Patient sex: F
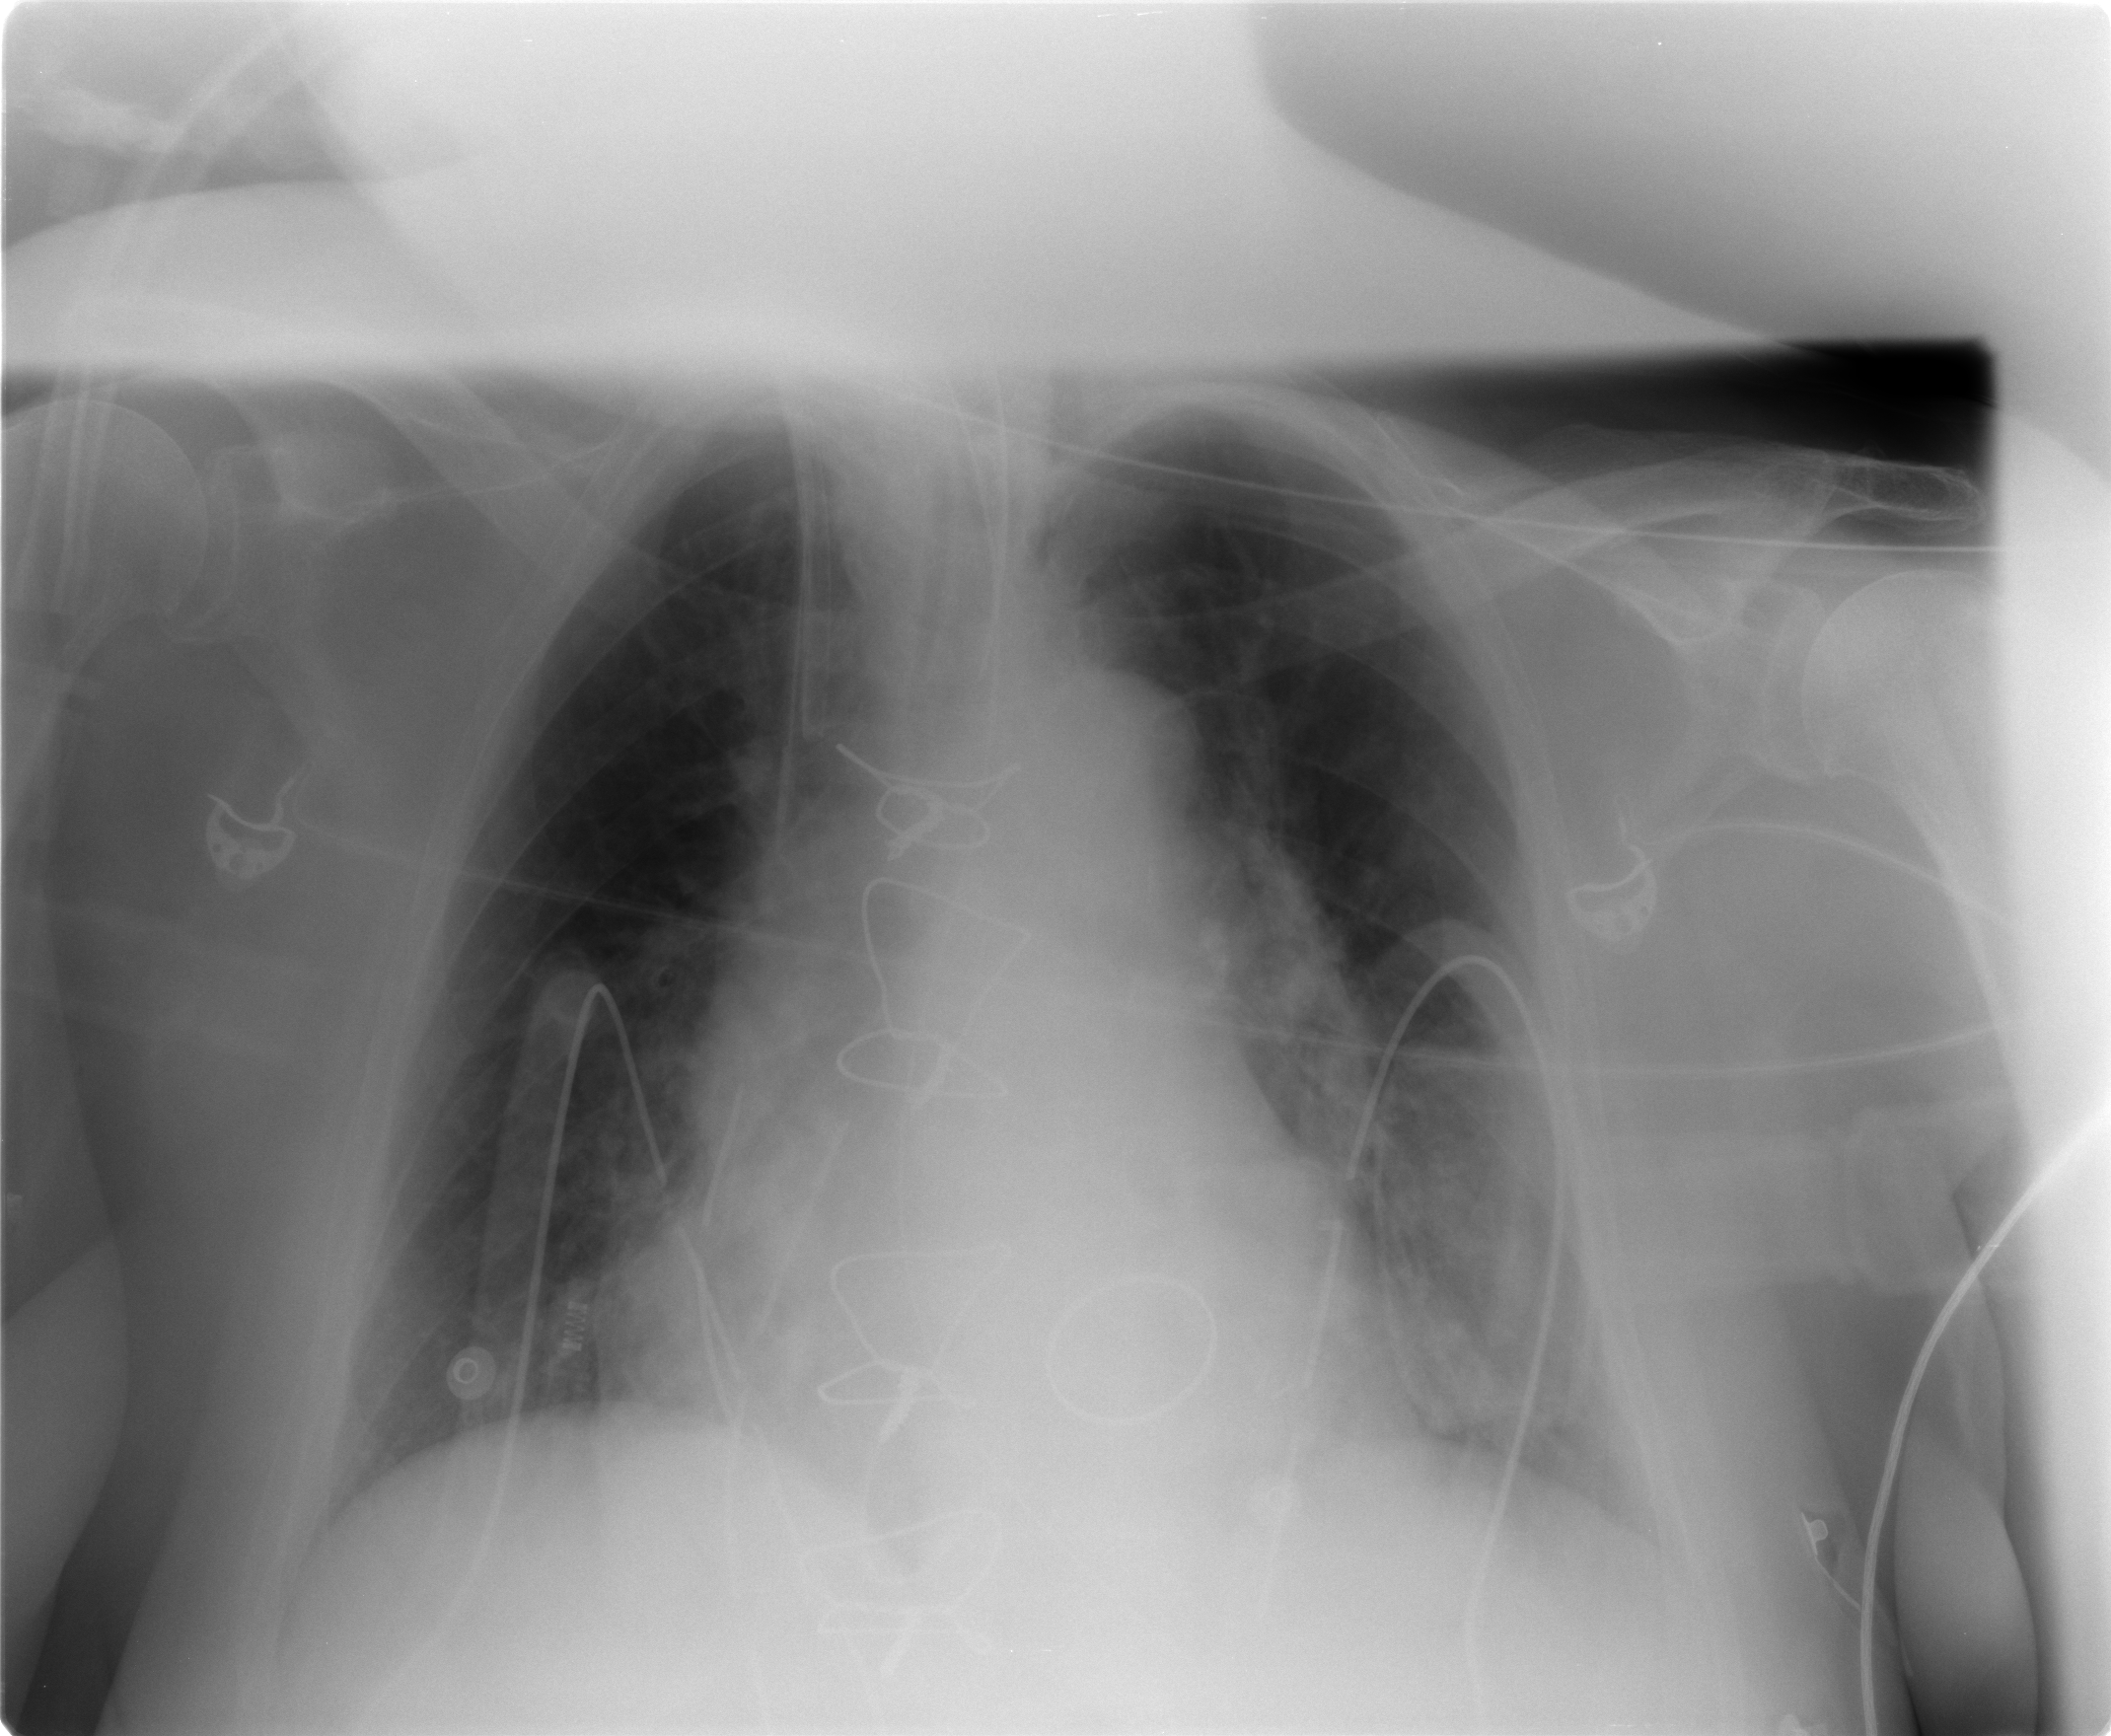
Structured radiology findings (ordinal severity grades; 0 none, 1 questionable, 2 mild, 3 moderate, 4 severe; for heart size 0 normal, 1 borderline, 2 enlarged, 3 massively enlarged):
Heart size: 2
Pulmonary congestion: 1
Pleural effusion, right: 0
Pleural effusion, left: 0
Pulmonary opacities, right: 0
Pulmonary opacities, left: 0
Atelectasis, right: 0
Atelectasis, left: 2